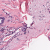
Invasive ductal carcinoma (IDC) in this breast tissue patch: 1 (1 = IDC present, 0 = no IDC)